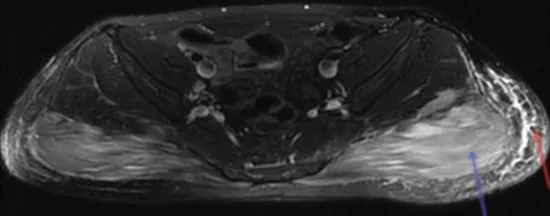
Magnetic resonance imaging of the pelvis. Signs of inflammation of the gluteus maximus muscles bilaterally, more so on the left (blue arrow), and the surrounding fascia (red arrow) are indicated.
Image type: radiology (mri)